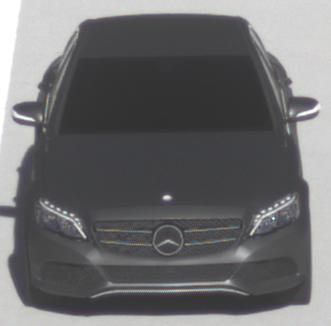
Make: Mercedes-Benz
Model: C 160
Detailed model: C-Class (205) Limousine
Model produced from: 2015/04
Model produced until: 2018/04
Doors: 4
Color: gray
Road condition: dry road
Daytime: morning or afternoon
Contrast: high contrast